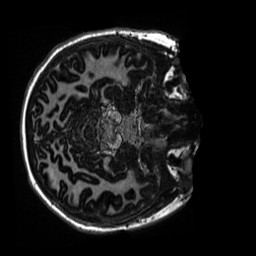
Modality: MP2RAGE
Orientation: axial
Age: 11
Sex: female
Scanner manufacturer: siemens
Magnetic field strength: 3 T
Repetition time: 4 s
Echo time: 0.00303 s